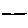
Label: line